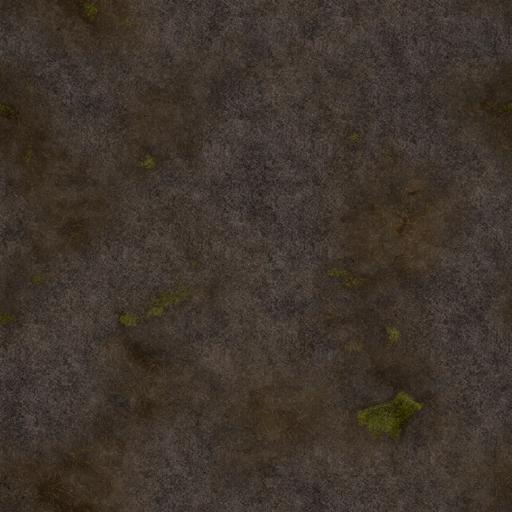
Tags: dirt dirty ground sand